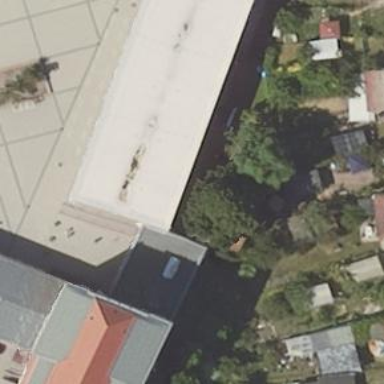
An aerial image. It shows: White school building with flat roof made of black tar paper.